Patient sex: F
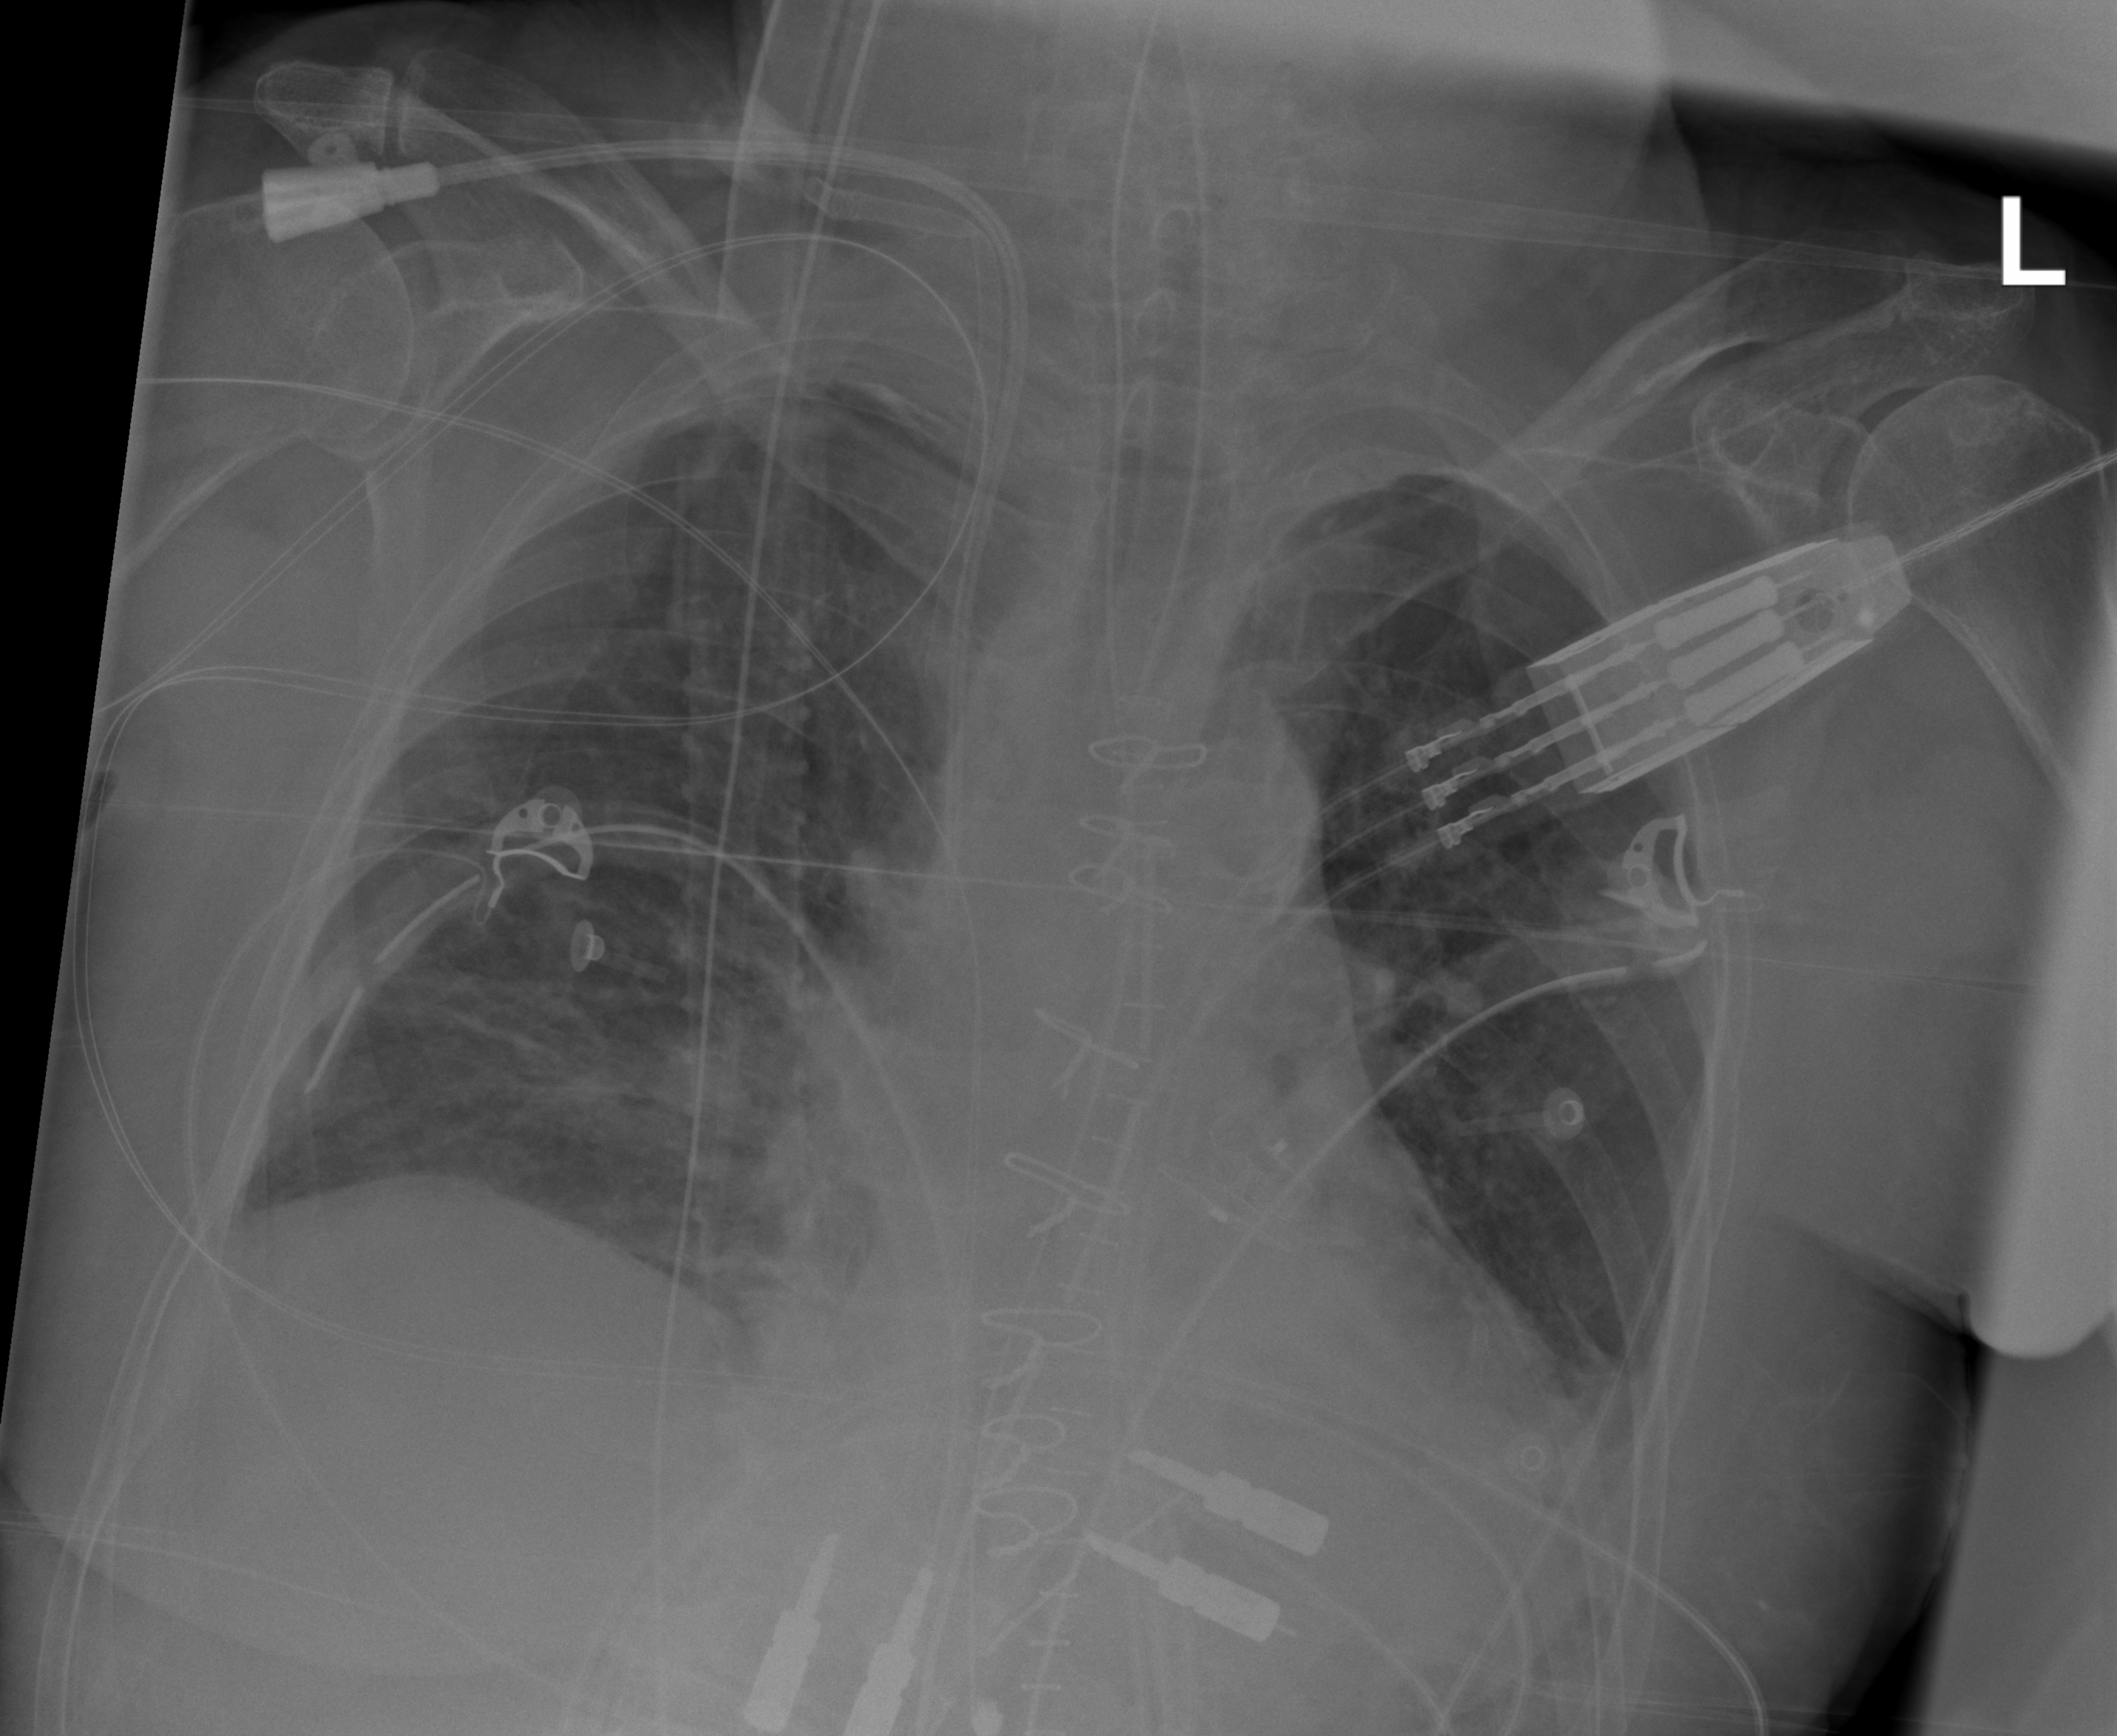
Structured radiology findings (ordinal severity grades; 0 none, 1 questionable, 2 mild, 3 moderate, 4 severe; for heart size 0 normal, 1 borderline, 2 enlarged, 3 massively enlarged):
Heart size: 0
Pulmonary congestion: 2
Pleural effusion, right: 0
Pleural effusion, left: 2
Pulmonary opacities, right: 2
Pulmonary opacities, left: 2
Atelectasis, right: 2
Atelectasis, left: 2